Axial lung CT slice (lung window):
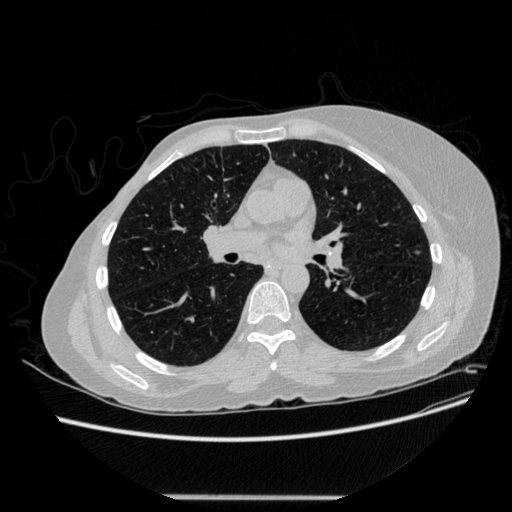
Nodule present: yes
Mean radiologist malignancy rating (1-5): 4